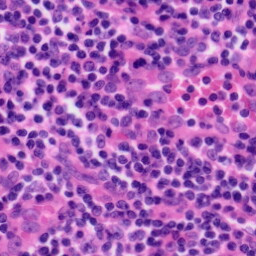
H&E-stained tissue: Tonsil